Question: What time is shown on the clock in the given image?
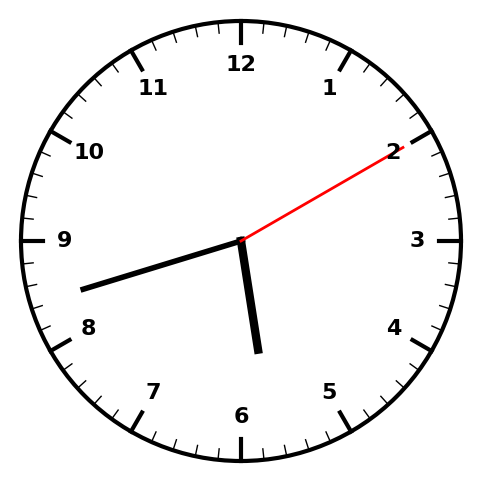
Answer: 05:42:10